Question: So, I have next table structure :

Is there a way to make SQL query that counts simillar hashes in 'r_hash' column, than founds this hash in 'hash' column and returns an uid, and count of hashes?
For example - uid - 21520578; type - 1; count - 7?
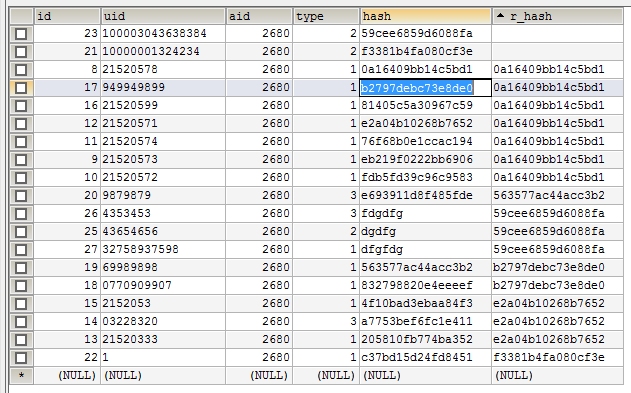
Answer: Try the below query
'''
SELECT T1.uid, T1.type, T2.count
FROM table T1,
(
SELECT r_hash, COUNT(*) AS count
FROM table
GROUP BY r_hash
) T2
WHERE T1.hash = T2.r_hash
'''